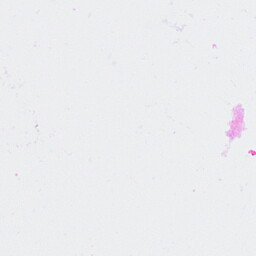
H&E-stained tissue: Breast